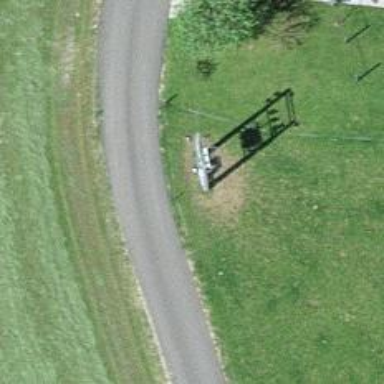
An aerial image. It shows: Cable distribution cabinet for power.